Interaction volume radius: 10 \u00c5
Interaction volume height: 15 \u00c5
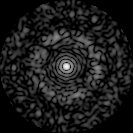
Disorder parameter: 0.8253